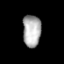
Tissue: prostate
Cell type: T cells
Senescence score: 0.3306
Nuclear area (px): 570
Mean DAPI intensity: 173.939